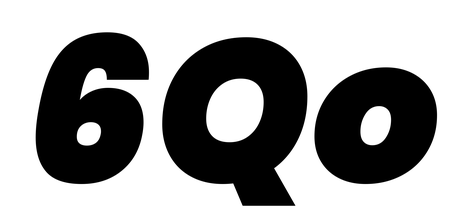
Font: Poppins-BlackItalic